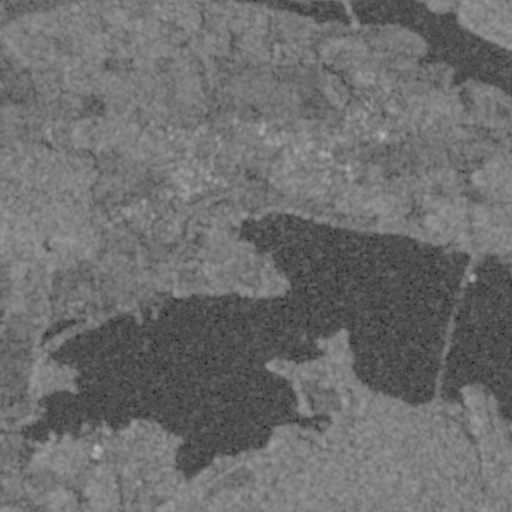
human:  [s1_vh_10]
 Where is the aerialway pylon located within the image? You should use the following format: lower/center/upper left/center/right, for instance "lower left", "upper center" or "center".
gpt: The aerialway pylon is located in the center of the image.
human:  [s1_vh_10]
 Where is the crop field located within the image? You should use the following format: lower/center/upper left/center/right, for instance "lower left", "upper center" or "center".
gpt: The crop field is located in the center right of the image.
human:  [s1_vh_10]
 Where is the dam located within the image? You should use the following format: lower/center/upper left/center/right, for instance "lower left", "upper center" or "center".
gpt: The dam is located in the right of the image.
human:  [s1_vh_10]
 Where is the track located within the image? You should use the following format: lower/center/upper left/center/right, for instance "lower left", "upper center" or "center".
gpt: The track is located in the center of the image.
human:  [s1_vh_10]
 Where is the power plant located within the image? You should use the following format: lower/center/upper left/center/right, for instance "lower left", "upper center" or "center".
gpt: There is no power plant in the image.

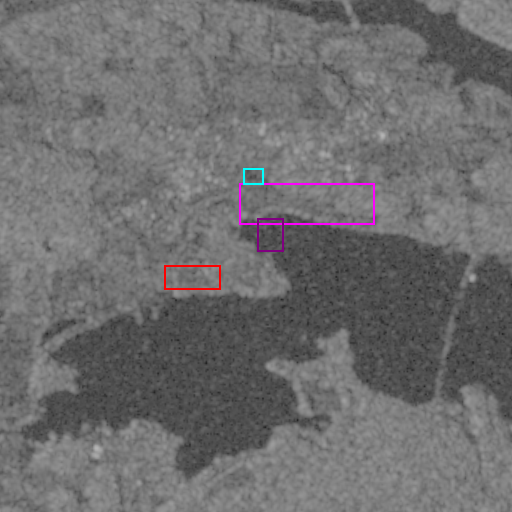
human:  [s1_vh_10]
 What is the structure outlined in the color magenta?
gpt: The structure outlined in magenta is a crop field.
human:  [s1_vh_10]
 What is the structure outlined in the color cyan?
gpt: The structure outlined in cyan is a park.
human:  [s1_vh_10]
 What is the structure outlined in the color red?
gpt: The structure outlined in red is a parking lot.
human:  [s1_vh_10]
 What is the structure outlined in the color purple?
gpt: The structure outlined in purple is a track.
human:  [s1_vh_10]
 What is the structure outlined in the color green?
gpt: There is no green outline.